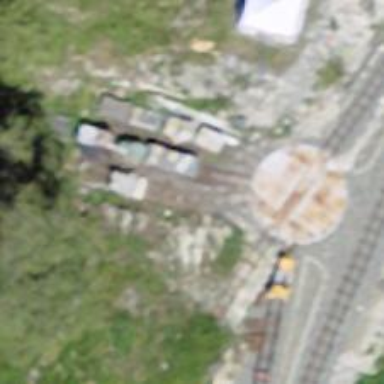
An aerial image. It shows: Unused railway yard.